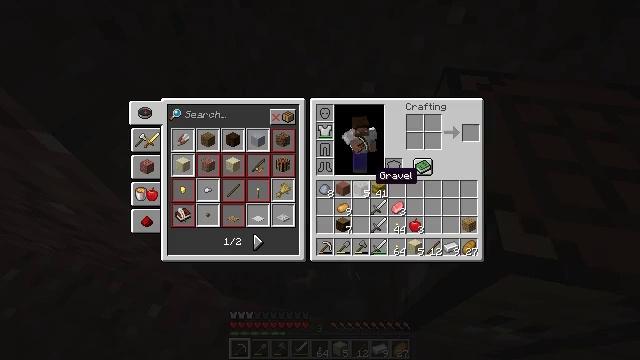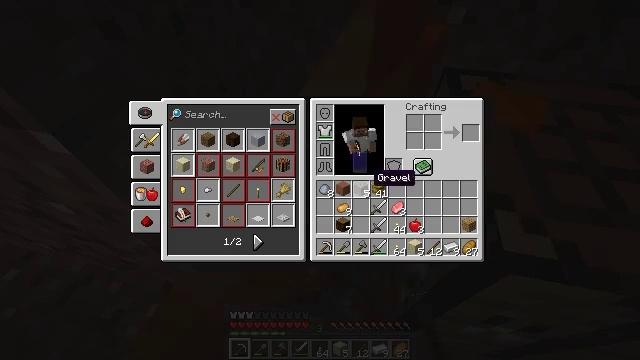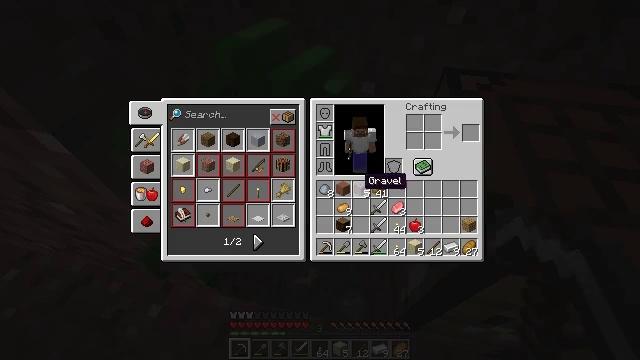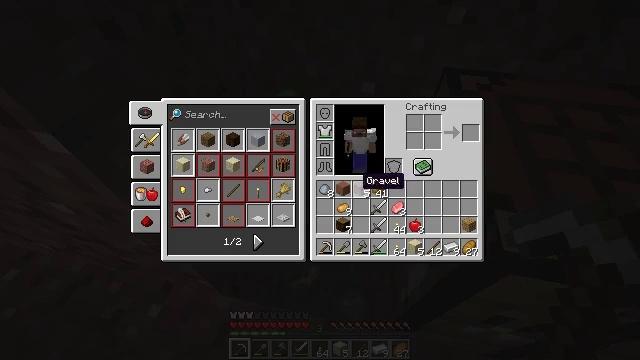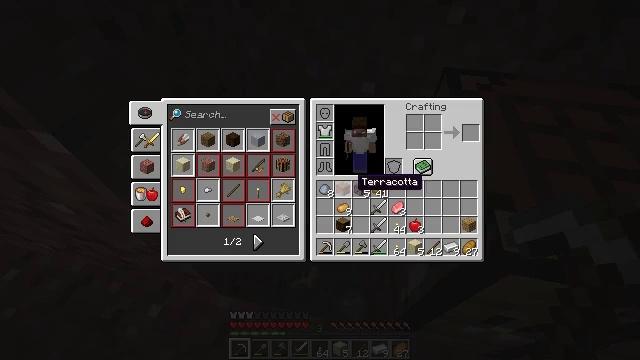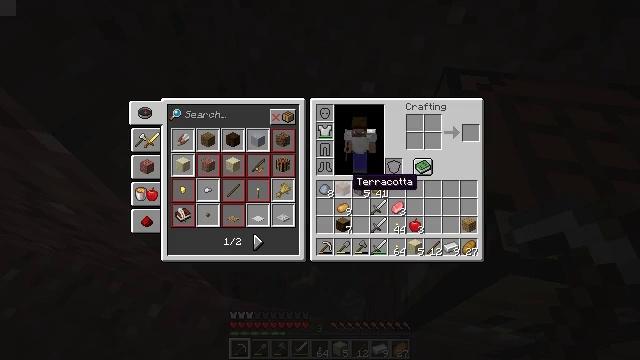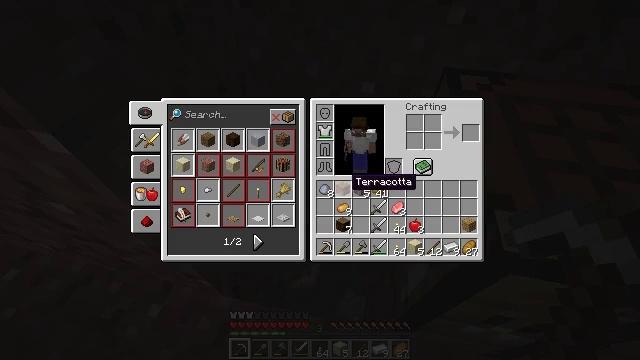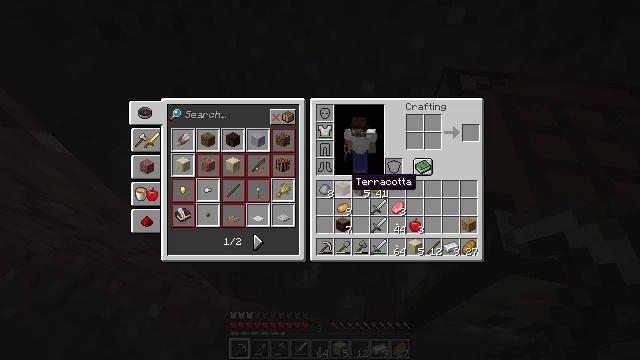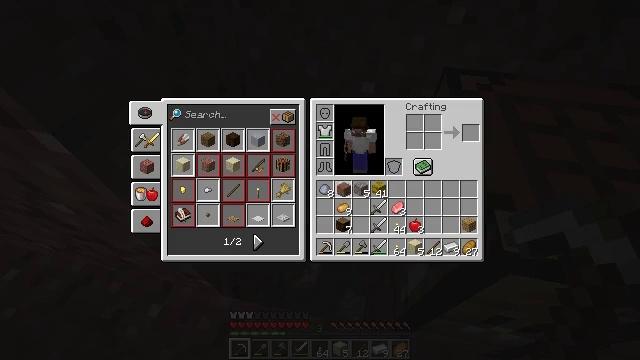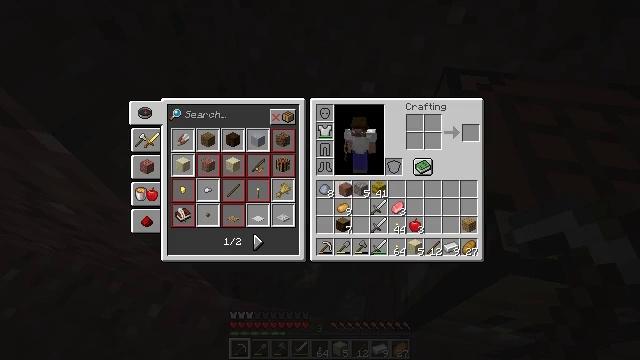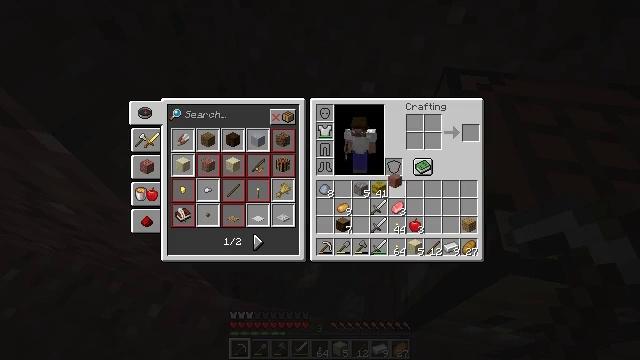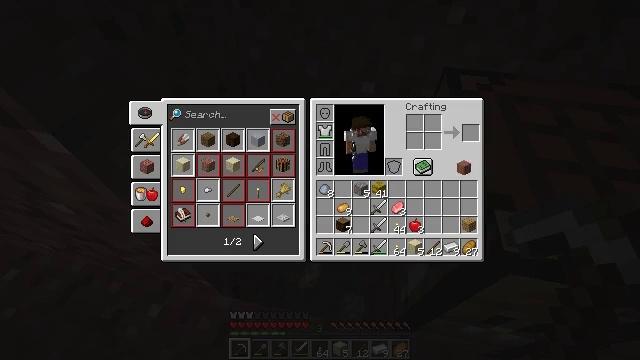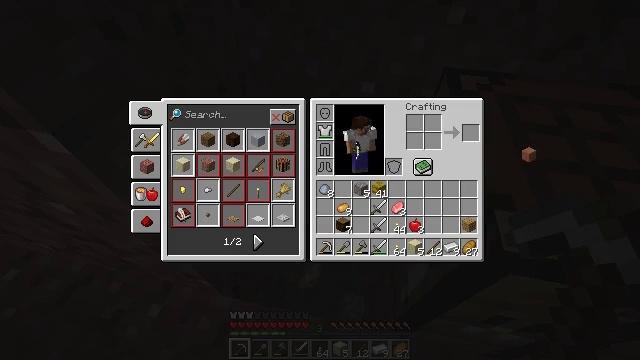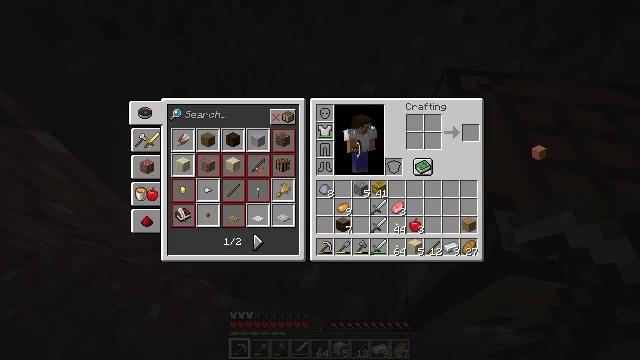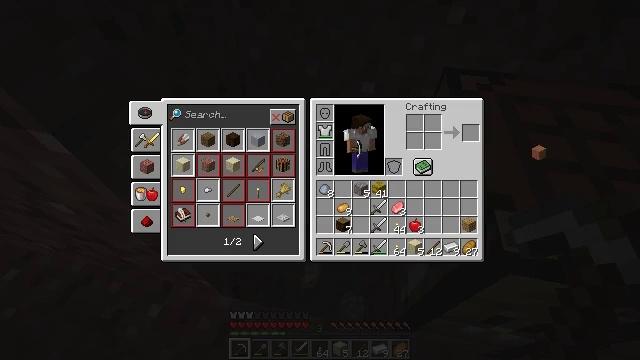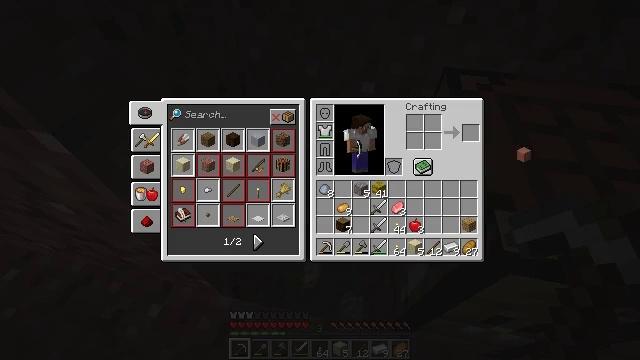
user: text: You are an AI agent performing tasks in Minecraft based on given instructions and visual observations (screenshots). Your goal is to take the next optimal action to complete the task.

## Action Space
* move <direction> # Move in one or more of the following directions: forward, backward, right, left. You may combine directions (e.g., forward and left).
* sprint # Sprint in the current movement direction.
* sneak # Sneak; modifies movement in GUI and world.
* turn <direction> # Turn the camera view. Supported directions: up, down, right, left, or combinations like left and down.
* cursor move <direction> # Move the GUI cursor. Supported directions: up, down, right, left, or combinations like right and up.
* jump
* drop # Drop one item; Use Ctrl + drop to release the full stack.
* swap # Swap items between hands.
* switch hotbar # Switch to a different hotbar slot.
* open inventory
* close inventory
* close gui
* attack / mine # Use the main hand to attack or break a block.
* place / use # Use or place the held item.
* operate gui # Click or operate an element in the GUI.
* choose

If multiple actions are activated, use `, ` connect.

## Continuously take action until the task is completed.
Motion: motion action
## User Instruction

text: Drop terracotta.
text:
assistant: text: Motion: open gui
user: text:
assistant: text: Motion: cursor move left
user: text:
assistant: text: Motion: no_op
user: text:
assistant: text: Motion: no_op
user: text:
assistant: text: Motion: no_op
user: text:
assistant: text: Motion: no_op
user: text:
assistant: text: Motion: no_op
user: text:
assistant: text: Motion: operate gui
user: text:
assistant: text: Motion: operate gui
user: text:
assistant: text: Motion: cursor move right and up
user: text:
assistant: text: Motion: cursor move right and up
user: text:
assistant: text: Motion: cursor move right and up
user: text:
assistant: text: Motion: cursor move right, operate gui
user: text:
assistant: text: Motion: operate gui
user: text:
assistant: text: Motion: cursor move left, operate gui
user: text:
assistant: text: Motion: cursor move left and down
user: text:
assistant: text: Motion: cursor move left and down
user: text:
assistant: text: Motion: cursor move left
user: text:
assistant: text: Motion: no_op
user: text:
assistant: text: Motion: no_op
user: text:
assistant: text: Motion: no_op
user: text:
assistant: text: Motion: no_op
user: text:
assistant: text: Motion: no_op
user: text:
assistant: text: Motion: no_op
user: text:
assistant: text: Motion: no_op
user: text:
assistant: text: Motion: no_op
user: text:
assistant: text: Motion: cursor move right
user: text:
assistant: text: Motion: cursor move right and up
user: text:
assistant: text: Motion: cursor move right and up
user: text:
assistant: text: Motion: cursor move right and up